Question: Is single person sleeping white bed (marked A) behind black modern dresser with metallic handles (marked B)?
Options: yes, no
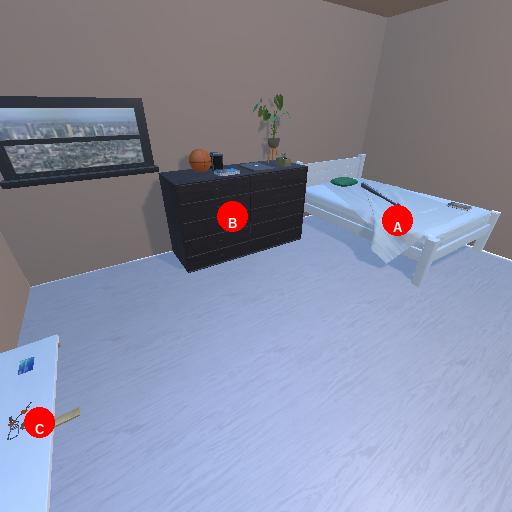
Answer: yes